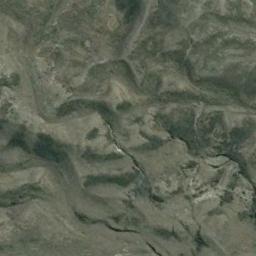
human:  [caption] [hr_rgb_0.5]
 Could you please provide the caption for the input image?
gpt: This is a yellow desert with wavy stripes .

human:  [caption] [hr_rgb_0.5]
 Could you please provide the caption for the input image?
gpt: The desert has dark gray soil and the desert terrain is rugged .

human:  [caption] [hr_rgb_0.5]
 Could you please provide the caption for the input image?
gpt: There are some ravines in this desert .

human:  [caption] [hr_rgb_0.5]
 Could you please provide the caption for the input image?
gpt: The desert is on the hill full of black sand .

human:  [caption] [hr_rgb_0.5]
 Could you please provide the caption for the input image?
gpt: A desert with a wind-erosion landform .